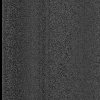
Atmospheric dust classification: dusty